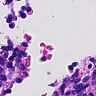
Metastatic tissue present: no